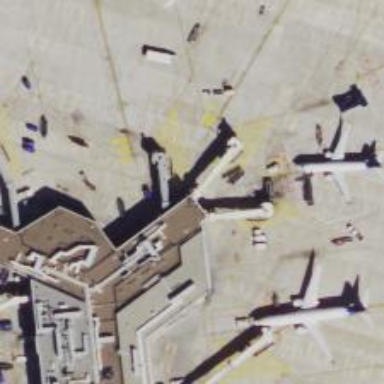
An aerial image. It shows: Airport gate.